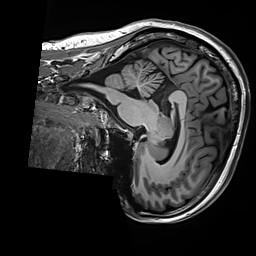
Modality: T1w
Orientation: sagittal
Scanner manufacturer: siemens
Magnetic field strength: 3 T
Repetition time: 2.5 s
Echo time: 0.00299 s